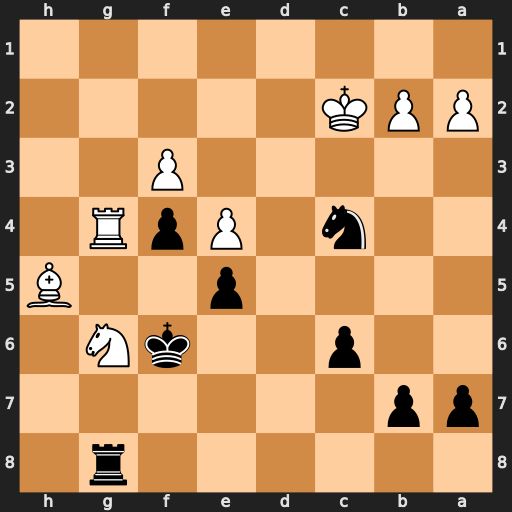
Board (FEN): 6r1/pp6/2p2kN1/4p2B/2n1PpR1/5P2/PPK5/8
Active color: b
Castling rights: -
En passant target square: -
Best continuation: Ne3+ Kc3 Nxg4